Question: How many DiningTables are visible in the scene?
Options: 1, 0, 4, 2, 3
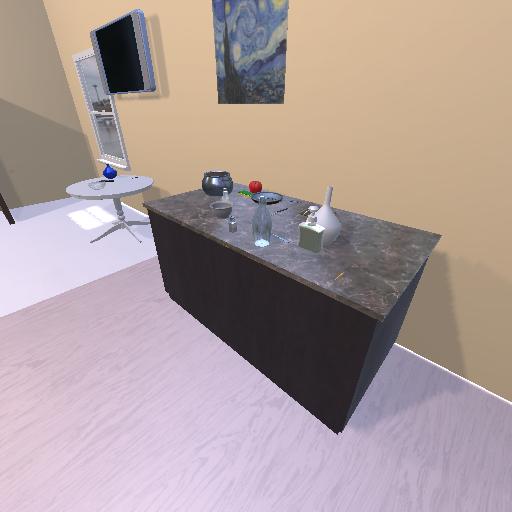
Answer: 1